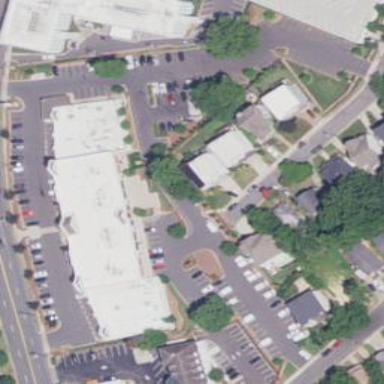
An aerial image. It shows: Retail area.